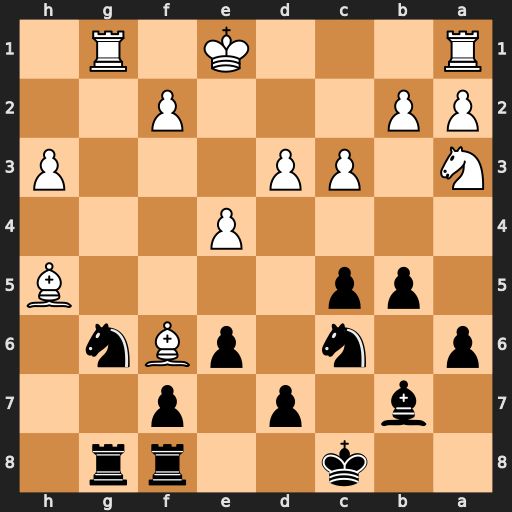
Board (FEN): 2k2rr1/1b1p1p2/p1n1pBn1/1pp4B/4P3/N1PP3P/PP3P2/R3K1R1
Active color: b
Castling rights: Q
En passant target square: -
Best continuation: Nf4 Rxg8 Rxg8